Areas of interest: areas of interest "Educational"
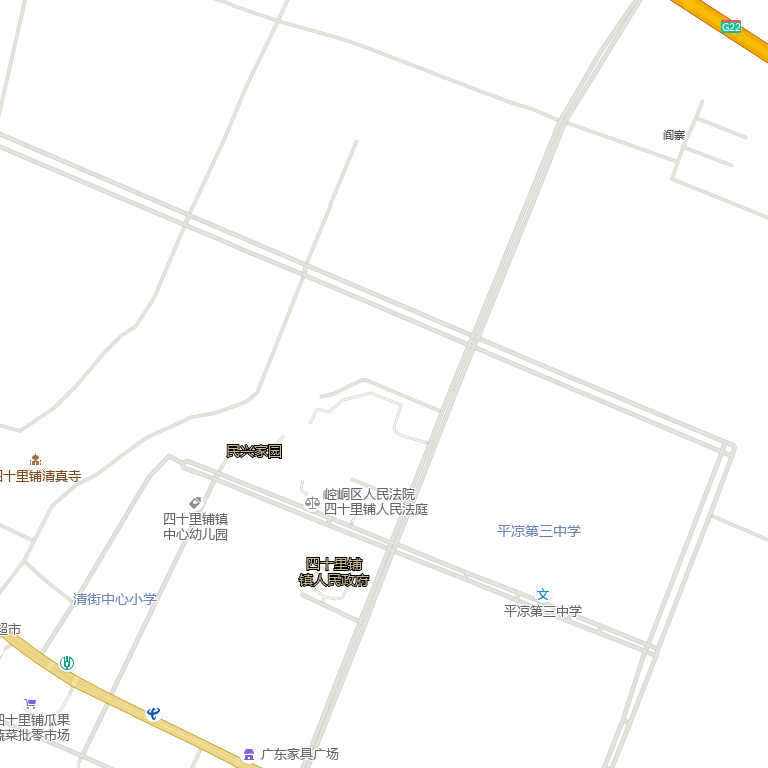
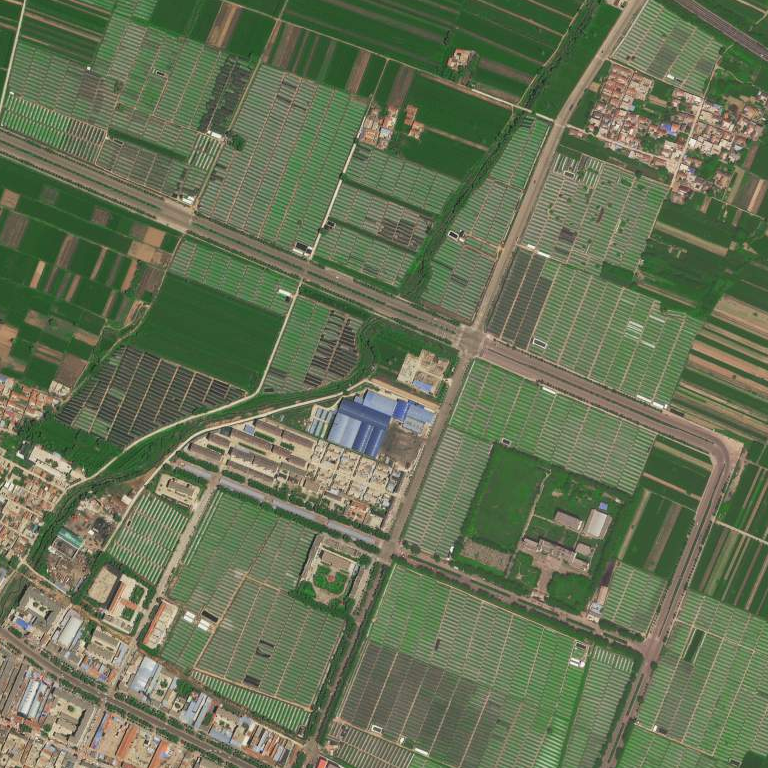